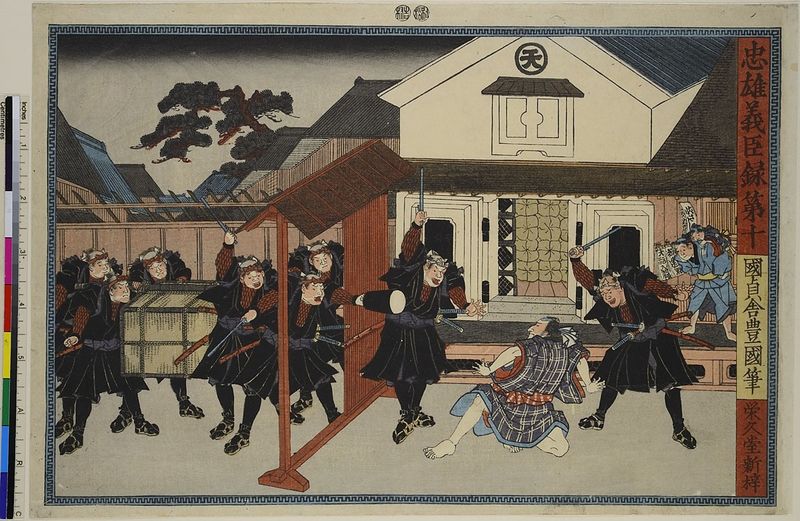
Titel: Zehnter Akt, aus der Serie: Das Schatzhaus der 47 treuen Vasallen
Künstler: Utagawa Kunisada
Standort: Hamburg
Institution: Museum für Kunst und Gewerbe Hamburg
Schlagwörter: mann, schwarz, rot, bild, kirche, theater, holzschnitt, japan, schlacht, zahlen, penis, druckgraphik, druckgrafik, polizei, china, schläger, ereignis, zeit, farbholzschnitt, maßstab, skala, situation, folter, ereignisbild, kabuki, edo, schmuggler, ninja, reproduktionen, druckerzeugnisse, theateraufführung, ukiyo, wasgehtdaab